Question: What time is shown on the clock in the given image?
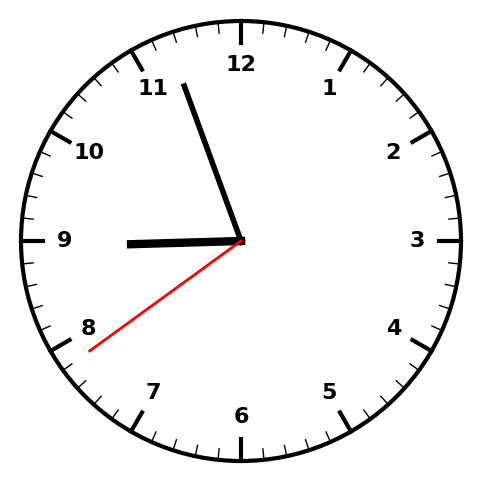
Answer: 08:56:39